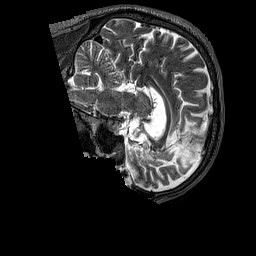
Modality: T2w
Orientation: sagittal
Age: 64
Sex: male
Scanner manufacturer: siemens
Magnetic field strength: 3 T
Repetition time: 3.2 s
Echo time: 0.567 s